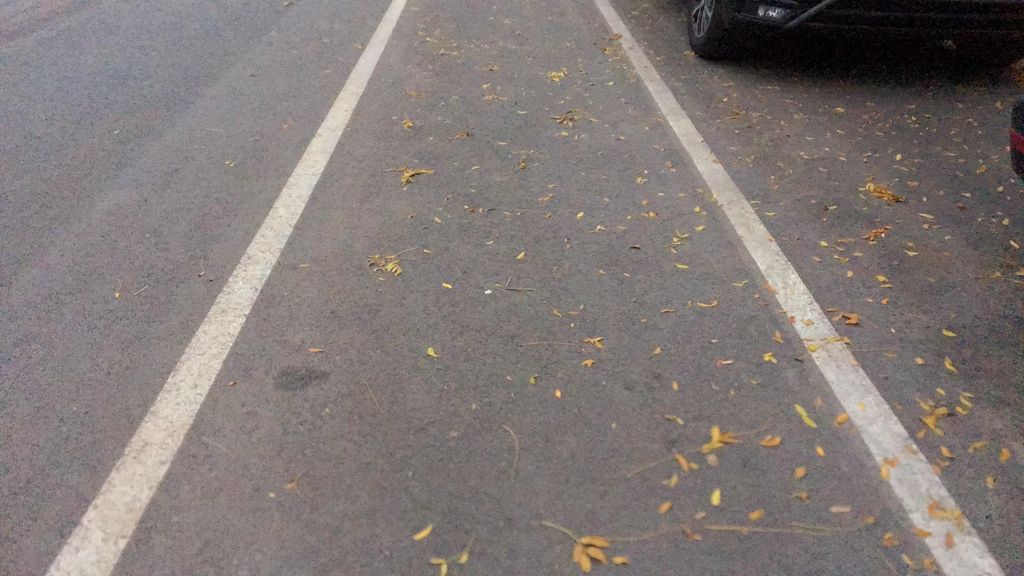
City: montreal